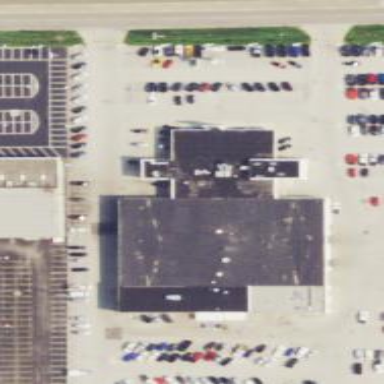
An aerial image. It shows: Building housing car shop.